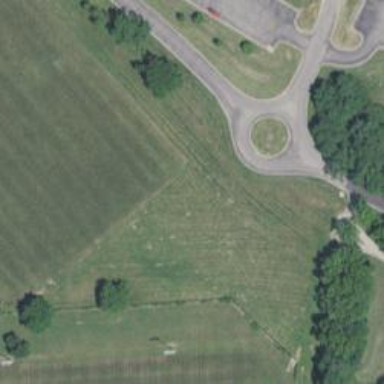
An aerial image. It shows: Unclassified road featuring roundabout.